Question: <URL>]
I have an OxyPlot cartesian graph in a WPF Window with some FunctionSeries. When I set for both the axes, several problems appear :
1) The titles are not displayed correctly, one doesn't even appear. Changing the value of TitlePosition does not seem to change anything.
2) When , the x axis goes outside the graph area, as shown below :

Both problems do not appear when PositionAtZeroCrossing is not set as true.
I am wondering if there is a correct way to fix those problems, or a workaround (I am not familiar with OxyPlot).
'''
//My PlotModel is binded to the Model of a PlotView in my WPF control.
//FonctionQlimPlim, maxX, maxY, minX and maxY are defined elsewhere
PlotModel plot = new PlotModel()
{
PlotType = PlotType.Cartesian
};
plot.Axes.Add(new LinearAxis()
{
Position = AxisPosition.Bottom,
Minimum = minX,
Maximum = maxX,
Title = "Q (kVAR)",
PositionAtZeroCrossing = true
});
plot.Axes.Add(new LinearAxis()
{
Position = AxisPosition.Left,
Minimum = minY,
Maximum = maxY,
Title = "P (kW)",
PositionAtZeroCrossing = true
});
//One of the FunctionSeries
var f = FonctionQlimPlim;
f.Color = OxyColors.Red;
plot.Series.Add(f);
'''
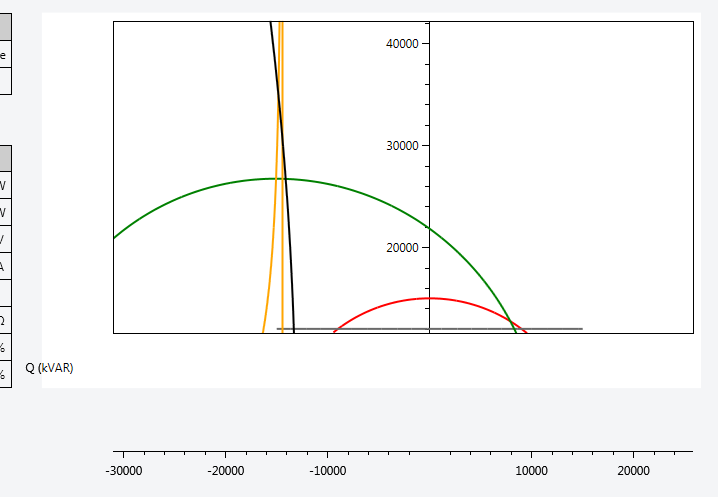
Answer: It was a bug, <URL>, that was fixed in October 2014.